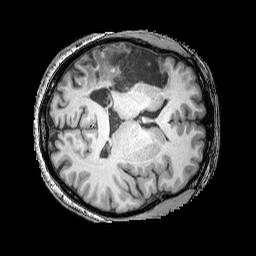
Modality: T1w
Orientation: axial
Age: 36
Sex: female
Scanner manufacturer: siemens
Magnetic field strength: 3 T
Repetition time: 2.25 s
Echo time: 0.00411 s